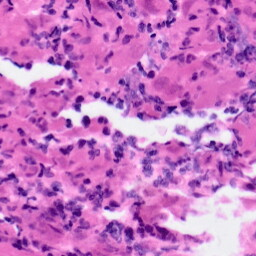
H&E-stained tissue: Pancreatic